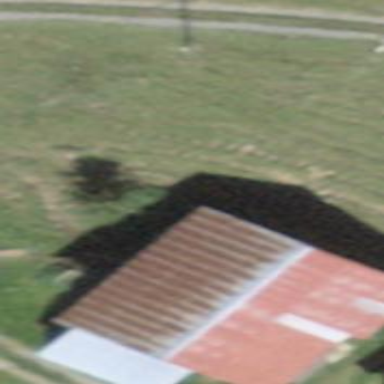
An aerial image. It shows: Rural barn.